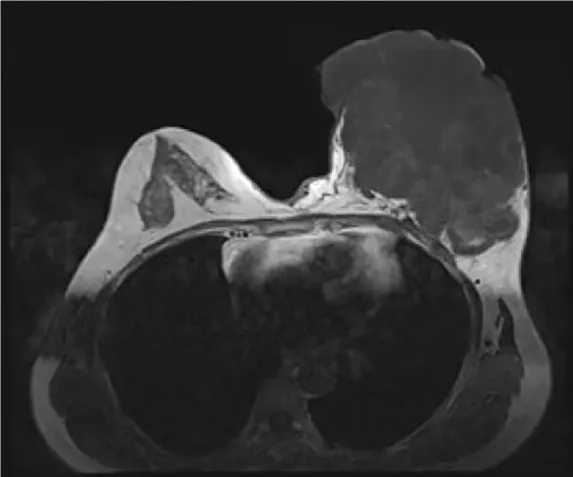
Contrast-enhanced magnetic resonance imaging findings. The boundary between the mass and the pectoralis major muscle was indistinct, with persistent signs of infection observed.
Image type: radiology (mri)